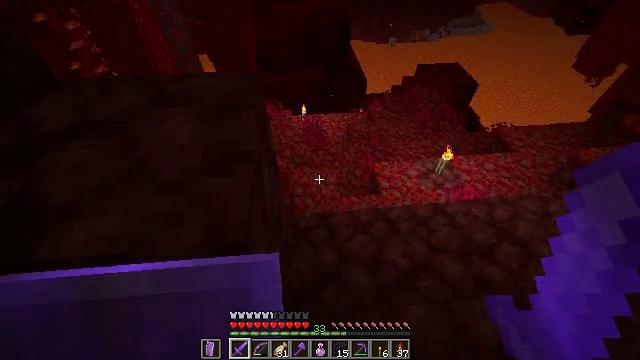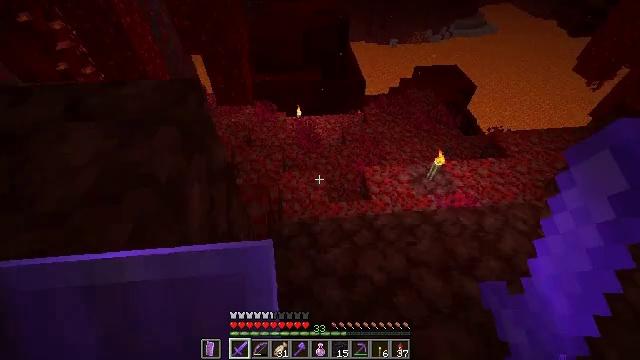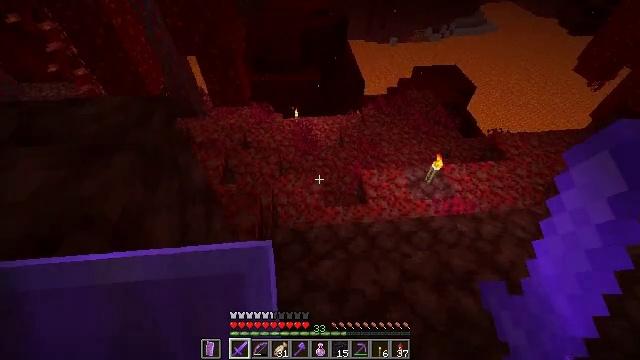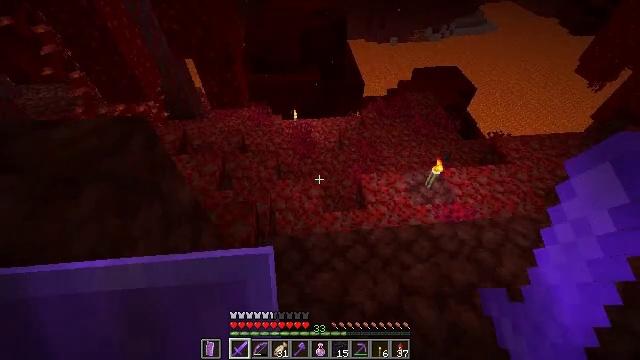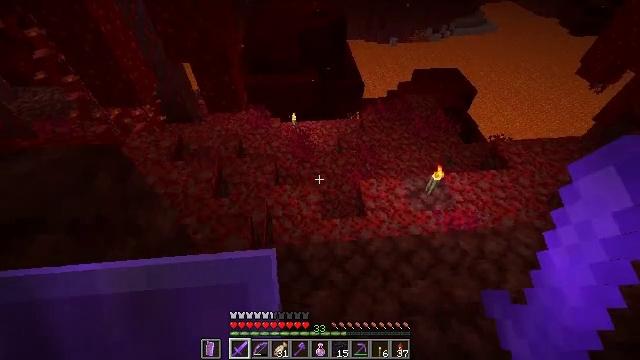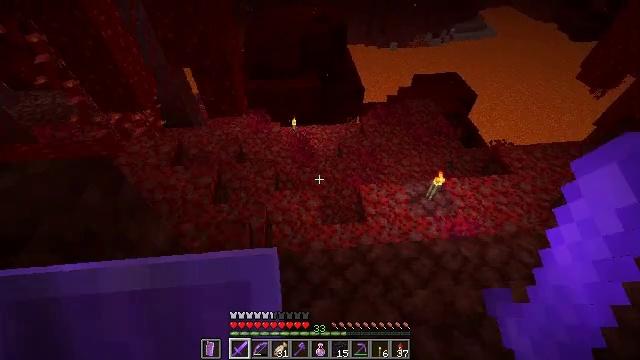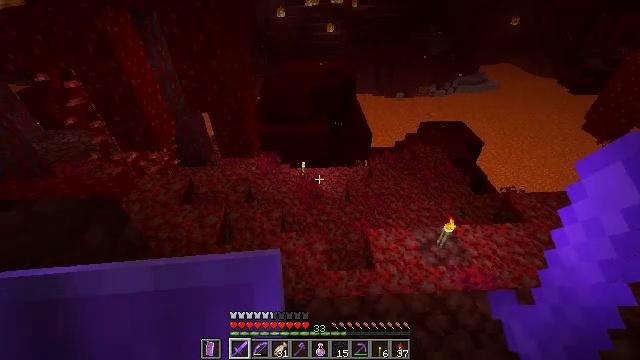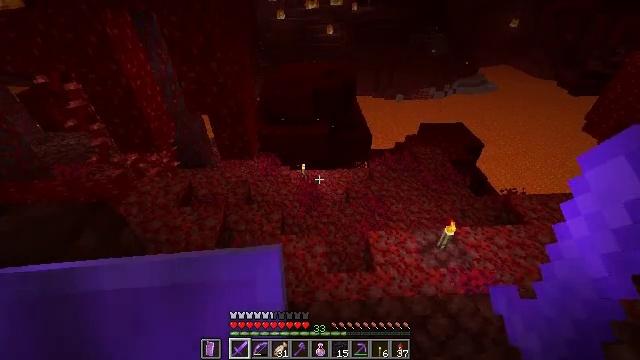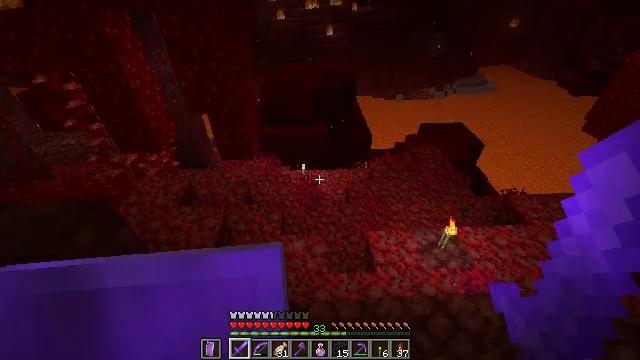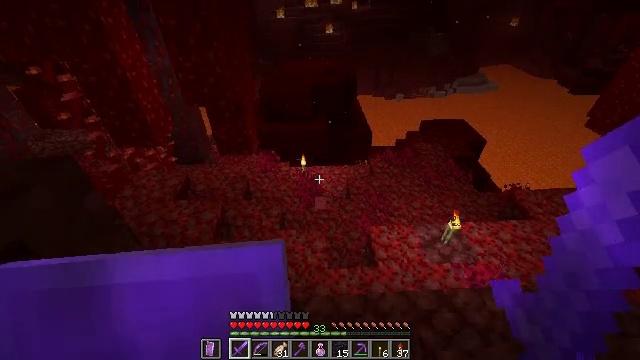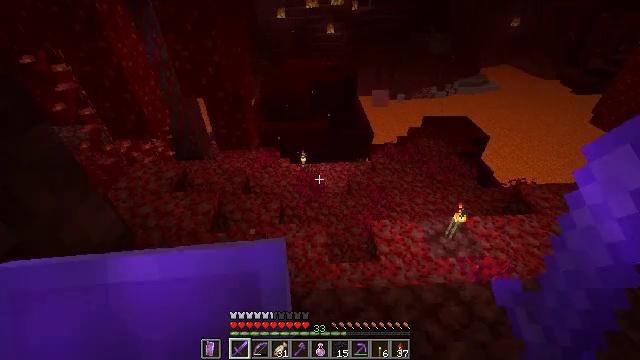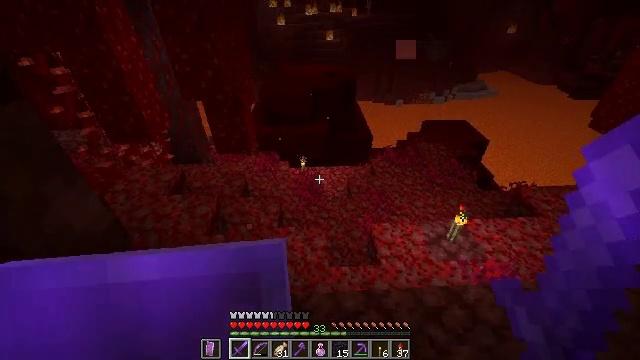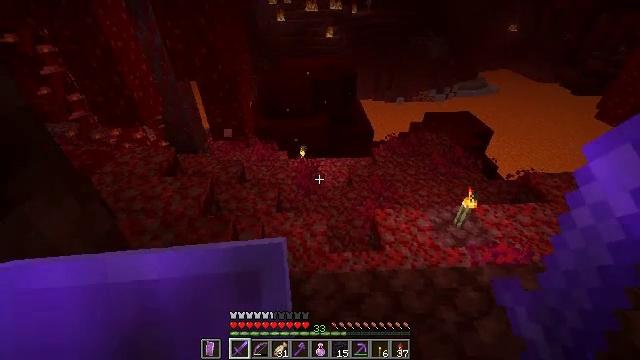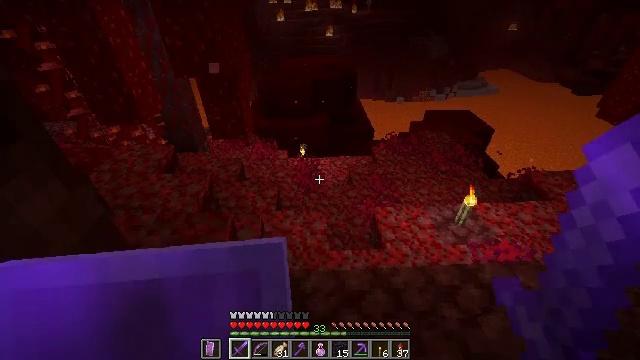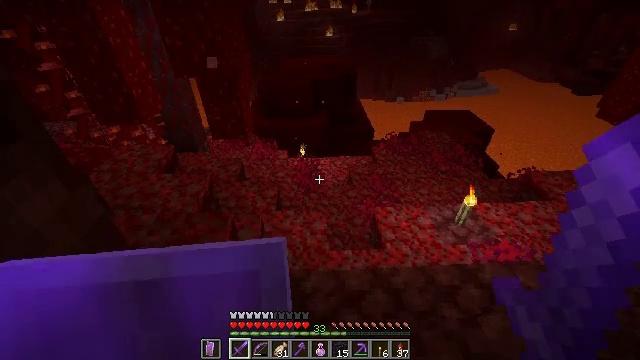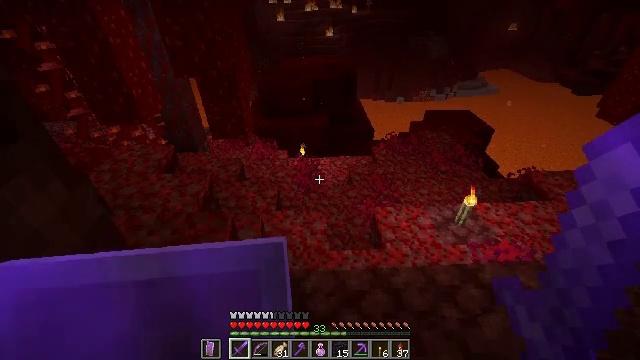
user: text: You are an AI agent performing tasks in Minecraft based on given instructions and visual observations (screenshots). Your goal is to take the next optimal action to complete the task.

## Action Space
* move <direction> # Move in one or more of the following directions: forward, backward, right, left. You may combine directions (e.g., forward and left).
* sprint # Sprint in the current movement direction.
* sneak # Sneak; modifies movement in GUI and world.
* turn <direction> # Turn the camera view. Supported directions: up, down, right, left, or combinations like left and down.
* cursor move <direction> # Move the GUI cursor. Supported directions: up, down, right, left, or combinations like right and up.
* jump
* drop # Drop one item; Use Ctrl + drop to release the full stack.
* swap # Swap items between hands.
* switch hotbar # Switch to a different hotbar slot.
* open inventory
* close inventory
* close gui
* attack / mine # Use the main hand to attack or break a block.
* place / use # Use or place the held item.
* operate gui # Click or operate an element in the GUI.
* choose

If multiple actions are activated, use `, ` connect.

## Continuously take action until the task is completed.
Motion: motion action
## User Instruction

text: Collect warped fungus to use for crafting.
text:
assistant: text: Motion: move forward and move right
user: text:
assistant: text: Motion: move forward
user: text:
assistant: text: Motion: move forward
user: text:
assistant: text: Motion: no_op
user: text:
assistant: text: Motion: no_op
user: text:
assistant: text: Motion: turn left and up
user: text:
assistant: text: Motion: no_op
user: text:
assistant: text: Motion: no_op
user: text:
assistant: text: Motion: no_op
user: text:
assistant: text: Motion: no_op
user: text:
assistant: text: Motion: turn up
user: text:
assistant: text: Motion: no_op
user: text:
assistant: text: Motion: no_op
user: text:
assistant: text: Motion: no_op
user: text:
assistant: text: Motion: no_op
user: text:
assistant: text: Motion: no_op
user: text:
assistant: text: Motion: no_op
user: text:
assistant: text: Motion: no_op
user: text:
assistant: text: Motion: turn left and down
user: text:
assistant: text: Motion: no_op
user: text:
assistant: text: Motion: turn left and down
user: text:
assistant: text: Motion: move right, turn left and down
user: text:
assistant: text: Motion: move right
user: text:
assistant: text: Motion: move right
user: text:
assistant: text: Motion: move right, turn left and up
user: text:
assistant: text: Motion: move forward and move right, turn left and up
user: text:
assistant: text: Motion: move forward and move right, turn left and up
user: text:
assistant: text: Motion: move forward and move right, turn left
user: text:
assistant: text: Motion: move forward and move right, turn left and up
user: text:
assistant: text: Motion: move forward and move right, turn left and up